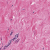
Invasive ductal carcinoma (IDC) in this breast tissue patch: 0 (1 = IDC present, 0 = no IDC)